Question: I want to set text in a jquery button to the left and to the right like in the following image?
'''
<ul id="listid" data-theme="c" data-role="listview">
<li><a href="#"><h3 class="ui-li-heading">Text 1</h3><p class="ui-li-desc">Date
1</p></a></li>
<li><a href="#"><h3 class="ui-li-heading">Text 2</h3><p class="ui-li-desc">Date
2</p></a></li>
</ul>
'''

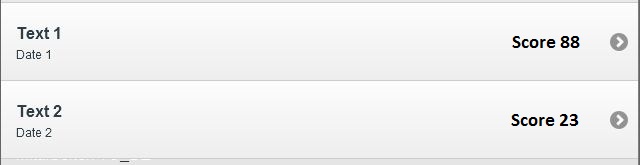
Answer: Use class 'ui-li-aside' for this purpose:
'''
<ul id="listid" data-theme="c" data-role="listview">
<li>
<a href="#">
<h3 class="ui-li-heading">Text 1</h3>
<p class="ui-li-desc">Date 1</p>
<p class="ui-li-aside">Score 1</p>
</a>
</li>
<li>
<a href="#">
<h3 class="ui-li-heading">Text 2</h3>
<p class="ui-li-desc">Date 2</p>
<p class="ui-li-aside">Score 2</p>
</a>
</li>
</ul>
'''